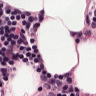
Metastatic tissue present: no